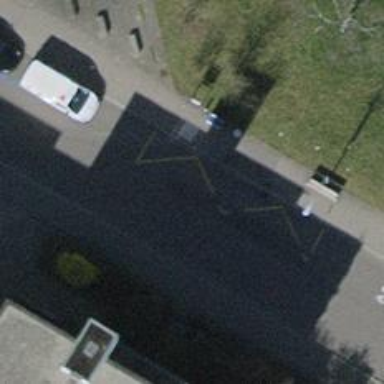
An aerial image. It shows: Bus stop with platform for public transport.